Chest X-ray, PA view. Patient: 69 years old, sex F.
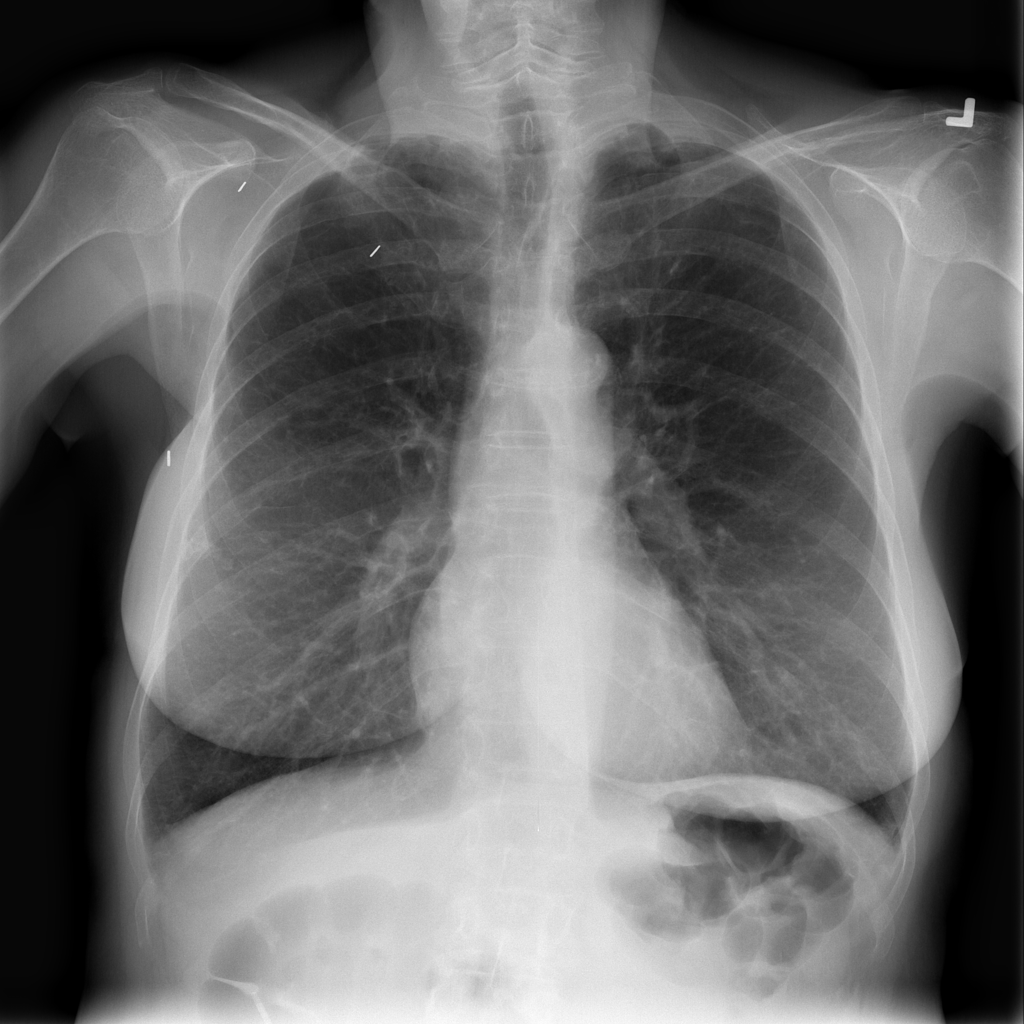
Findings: No Finding